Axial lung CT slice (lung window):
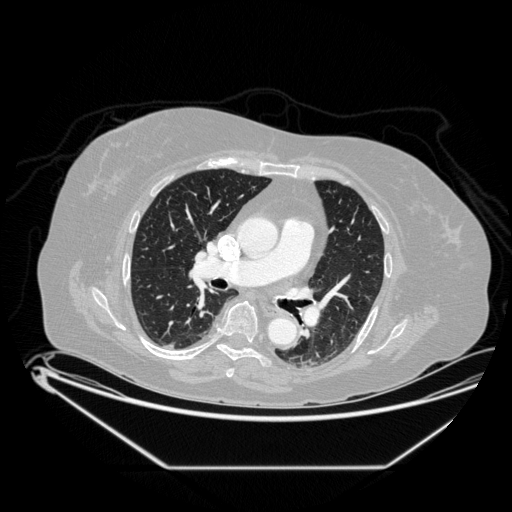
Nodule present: no